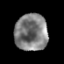
Tissue: prostate
Cell type: T cells
Senescence score: 0.3613
Nuclear area (px): 1186
Mean DAPI intensity: 126.789